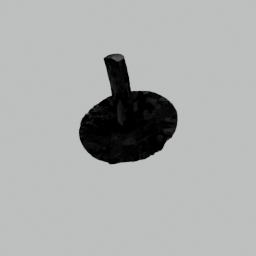
Label: nature